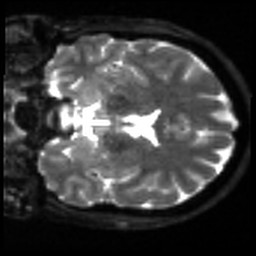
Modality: sbref
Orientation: coronal
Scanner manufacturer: siemens
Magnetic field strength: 3 T
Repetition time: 4 s
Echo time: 0.0594 s